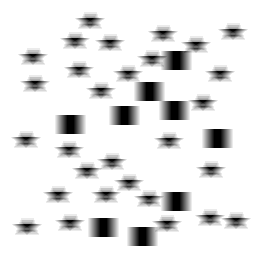
Squares: 9
Triangles: 0
Stars: 29
Total shapes: 38